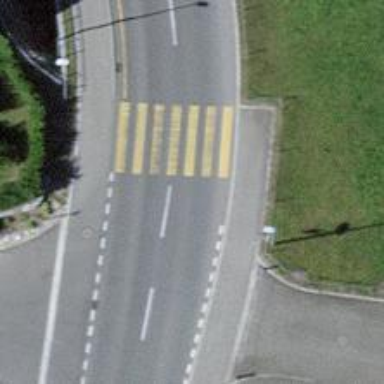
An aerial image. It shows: Uncontrolled zebra crossing with zebra markings.